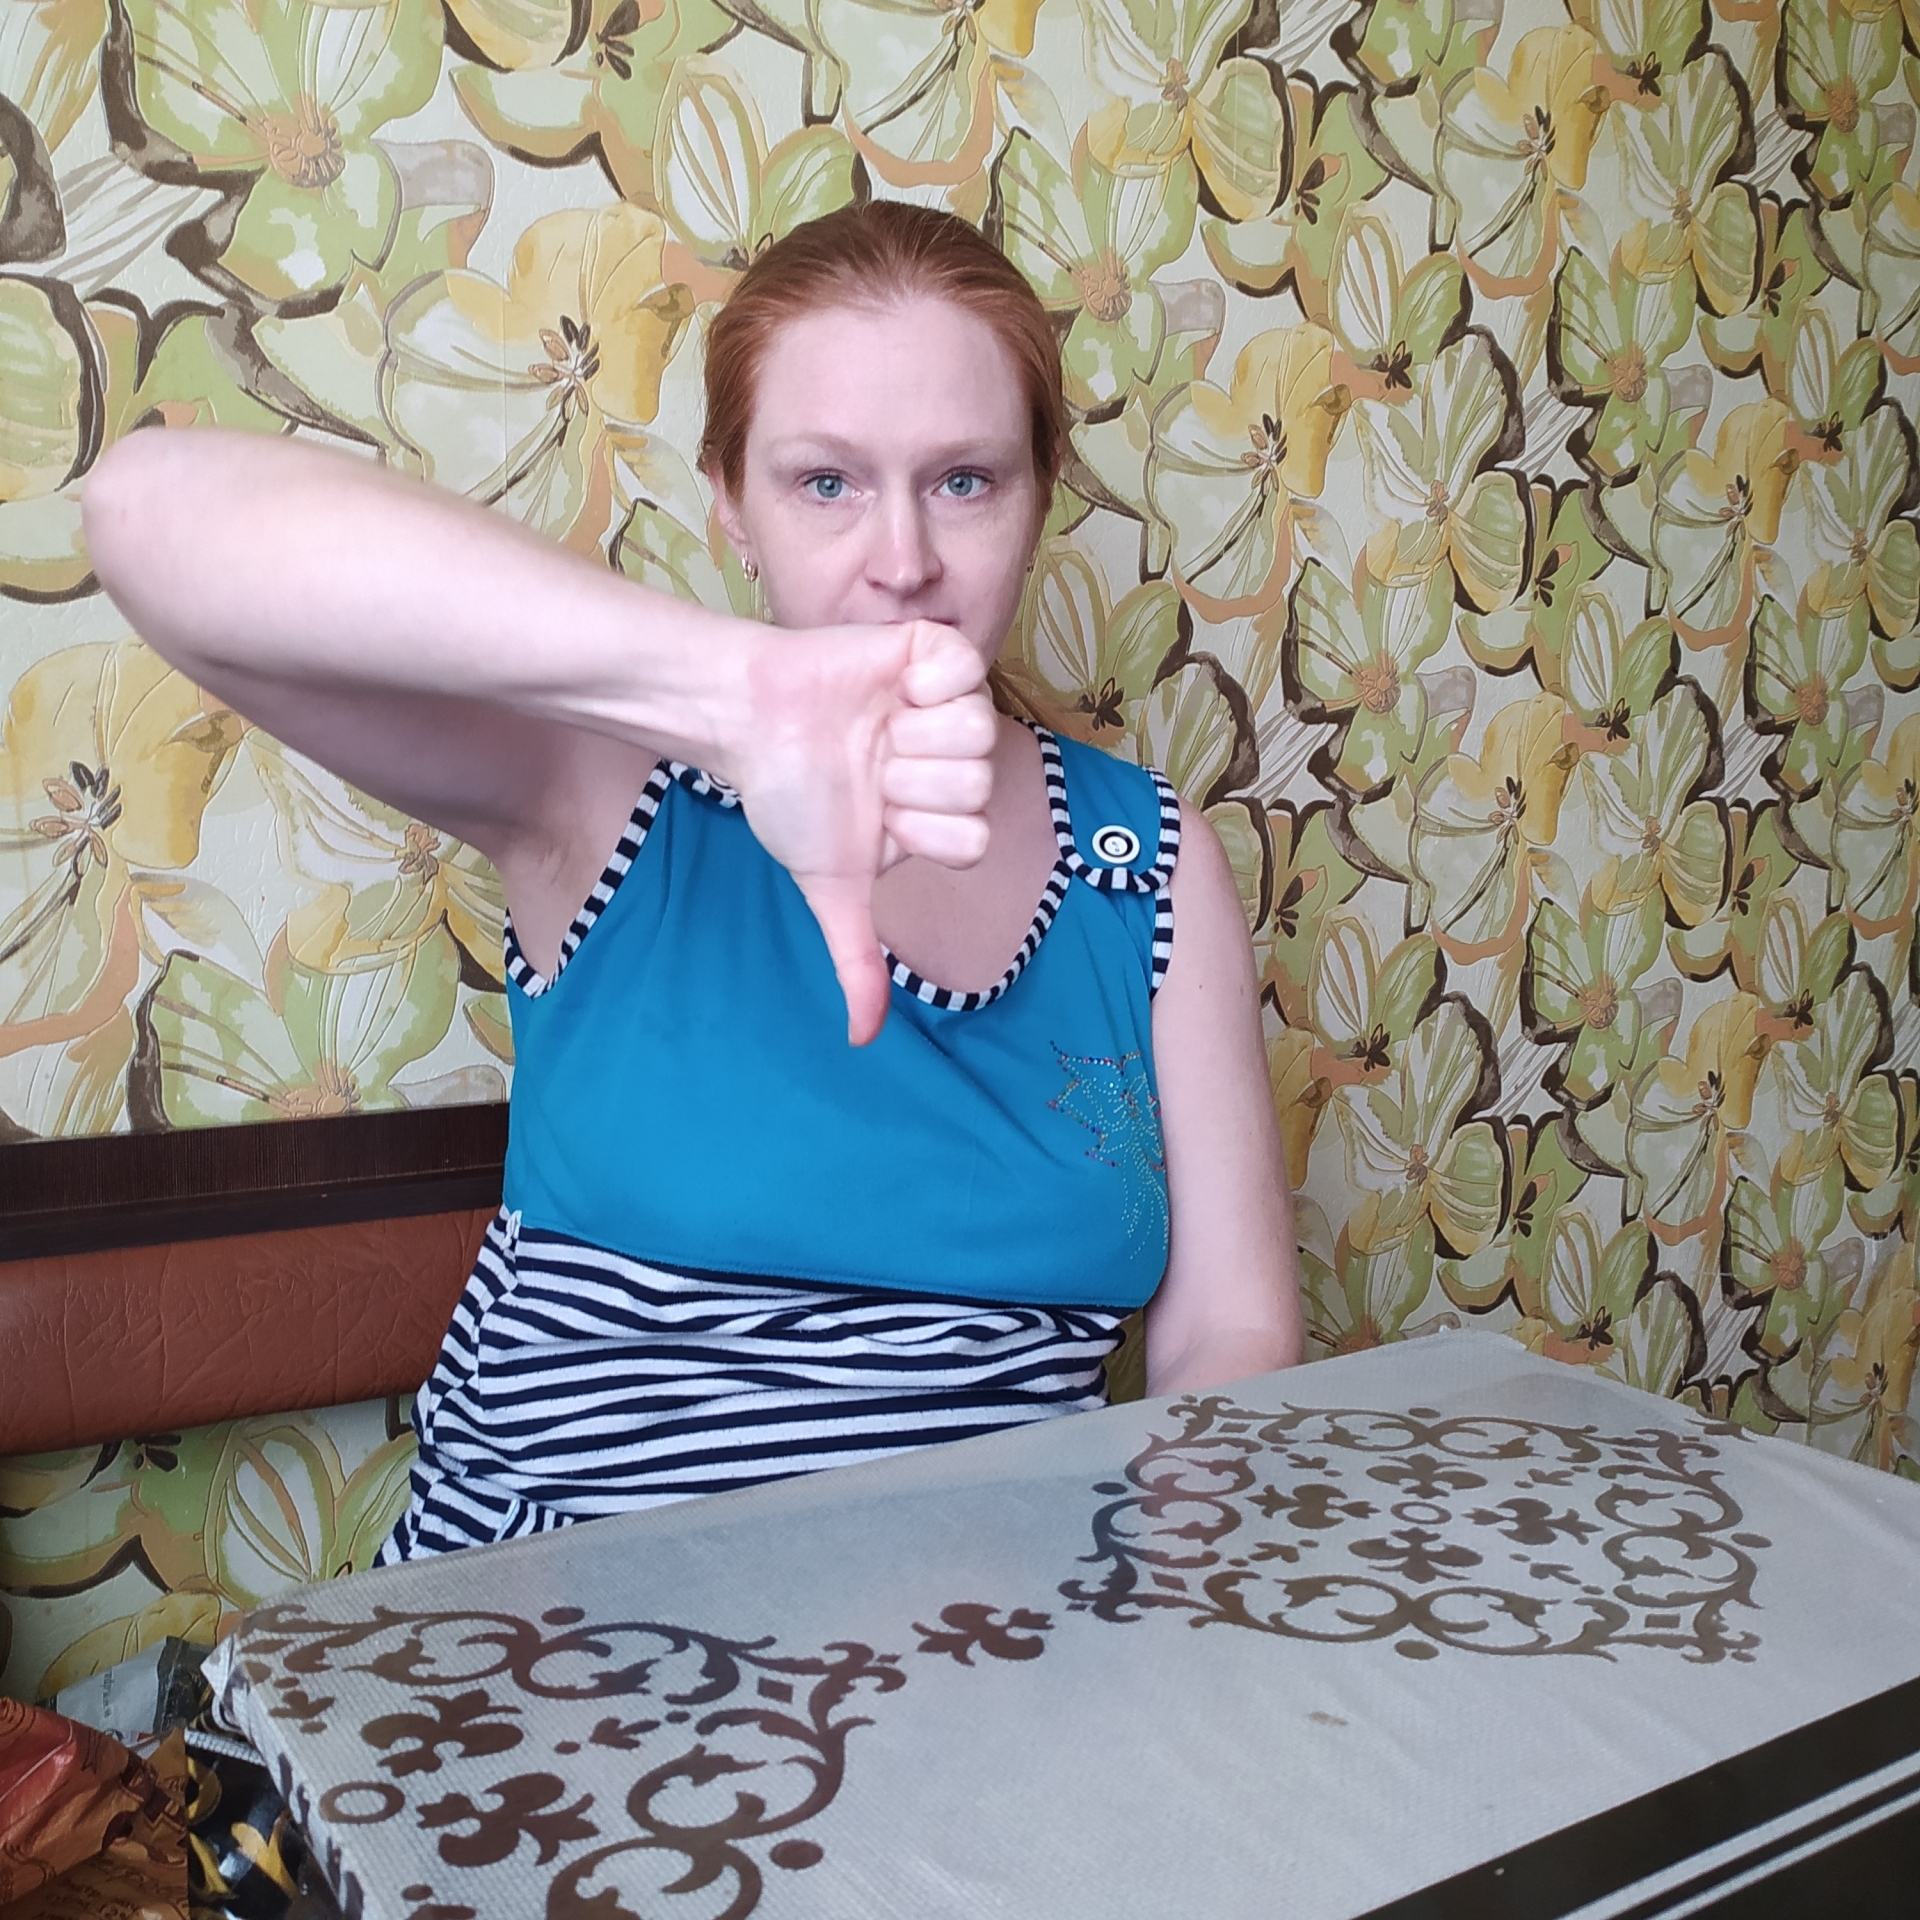
Label: clear